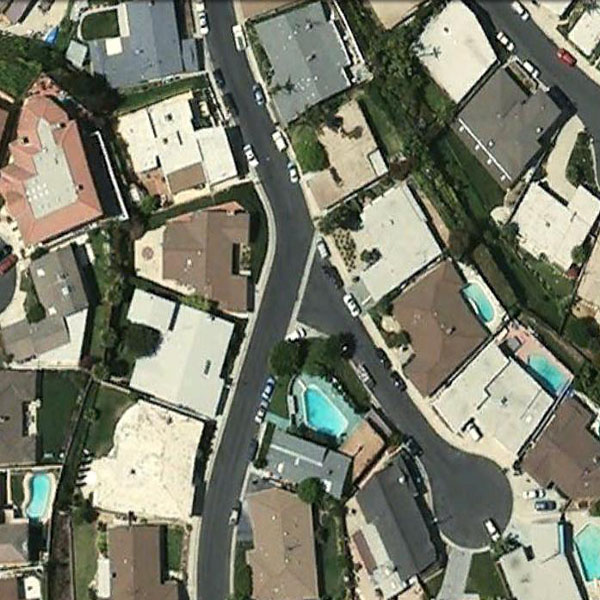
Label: Residential